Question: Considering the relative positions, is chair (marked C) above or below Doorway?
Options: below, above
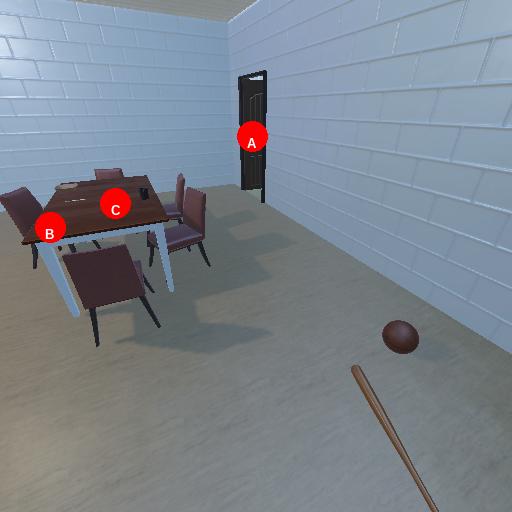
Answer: below